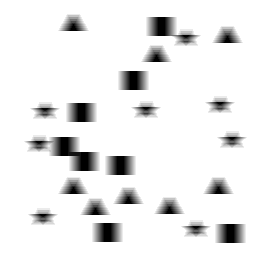
Squares: 8
Triangles: 8
Stars: 8
Total shapes: 24